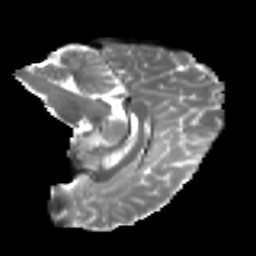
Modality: T2w
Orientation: sagittal
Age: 28
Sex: female
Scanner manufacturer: ge
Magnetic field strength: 3 T
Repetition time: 7.8 s
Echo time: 0.0606 s